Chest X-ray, PA view. Patient: 49 years old, sex F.
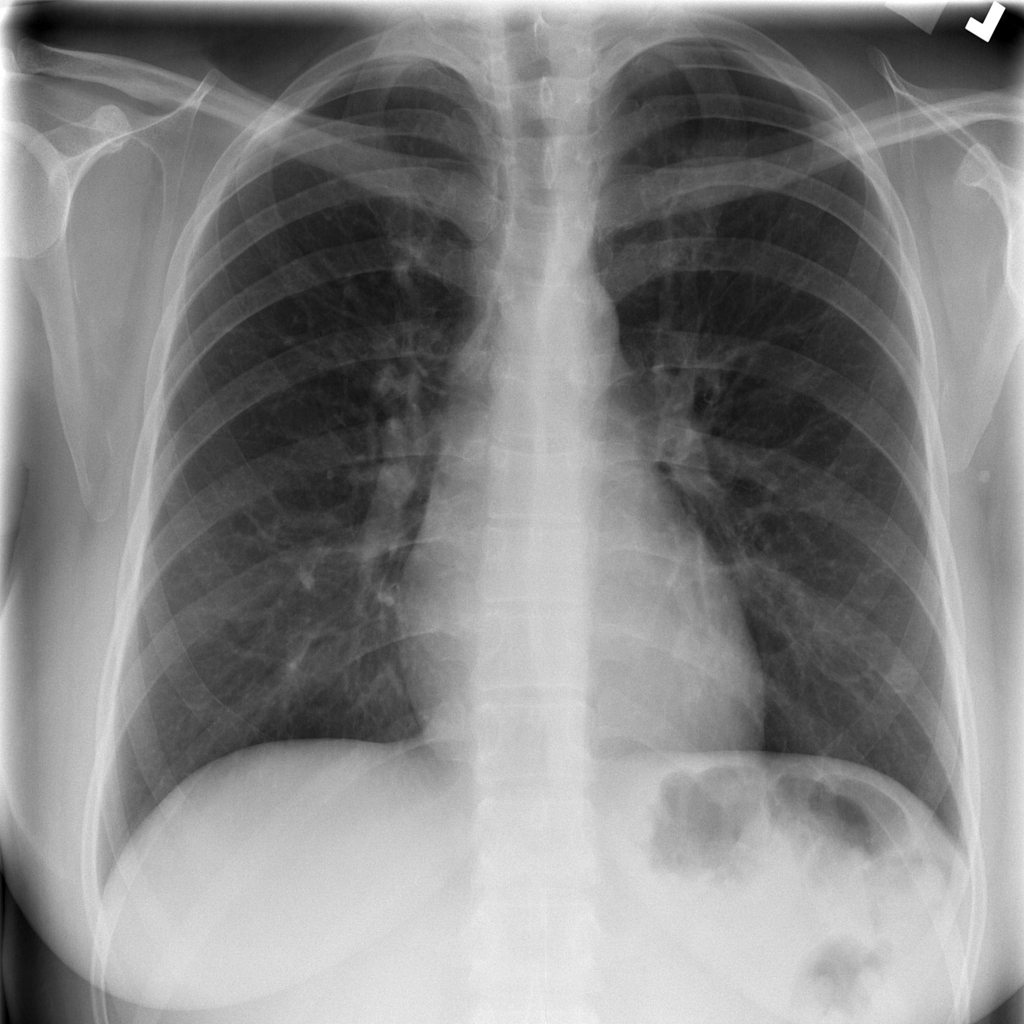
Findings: No Finding